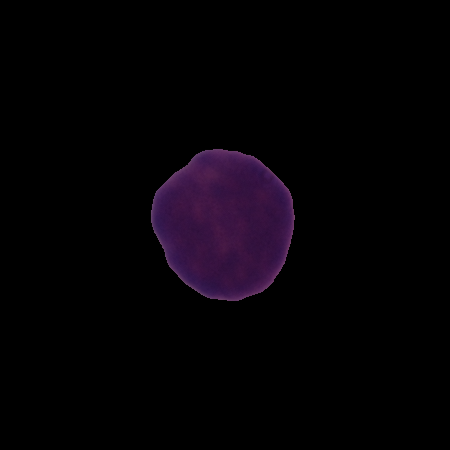
Label: healthy